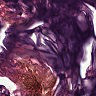
Metastatic tissue present: no